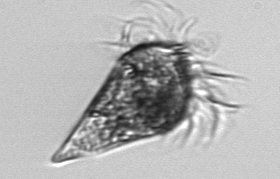
Label: Strombidium_wulffi